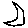
Label: moon